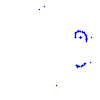
Particle: kaon